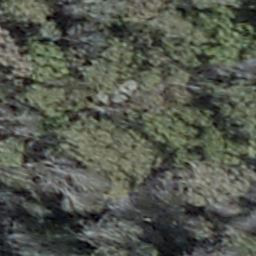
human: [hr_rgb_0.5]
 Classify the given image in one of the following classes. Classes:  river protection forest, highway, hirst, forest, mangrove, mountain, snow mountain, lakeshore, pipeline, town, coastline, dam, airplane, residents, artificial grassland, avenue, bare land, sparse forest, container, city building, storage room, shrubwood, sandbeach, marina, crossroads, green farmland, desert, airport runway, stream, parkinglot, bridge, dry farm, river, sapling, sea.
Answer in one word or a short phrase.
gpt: shrubwood